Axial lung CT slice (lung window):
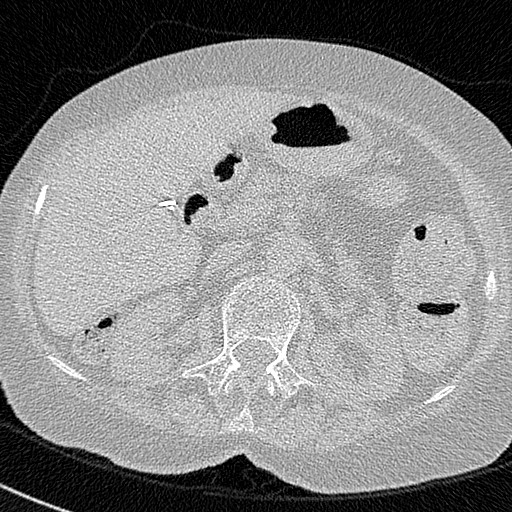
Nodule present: no